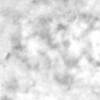
Label: no_change